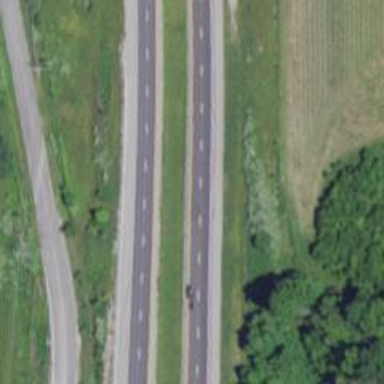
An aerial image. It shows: Trunk highway.